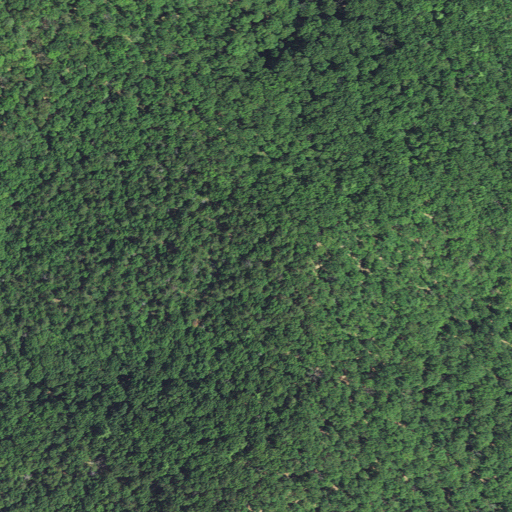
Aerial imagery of mountain in West Virginia named Granddaddy Knob containing deciduous forest and mixed forest